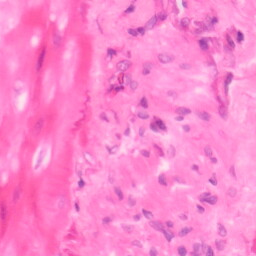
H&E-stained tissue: Colon